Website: lowes
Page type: receipt
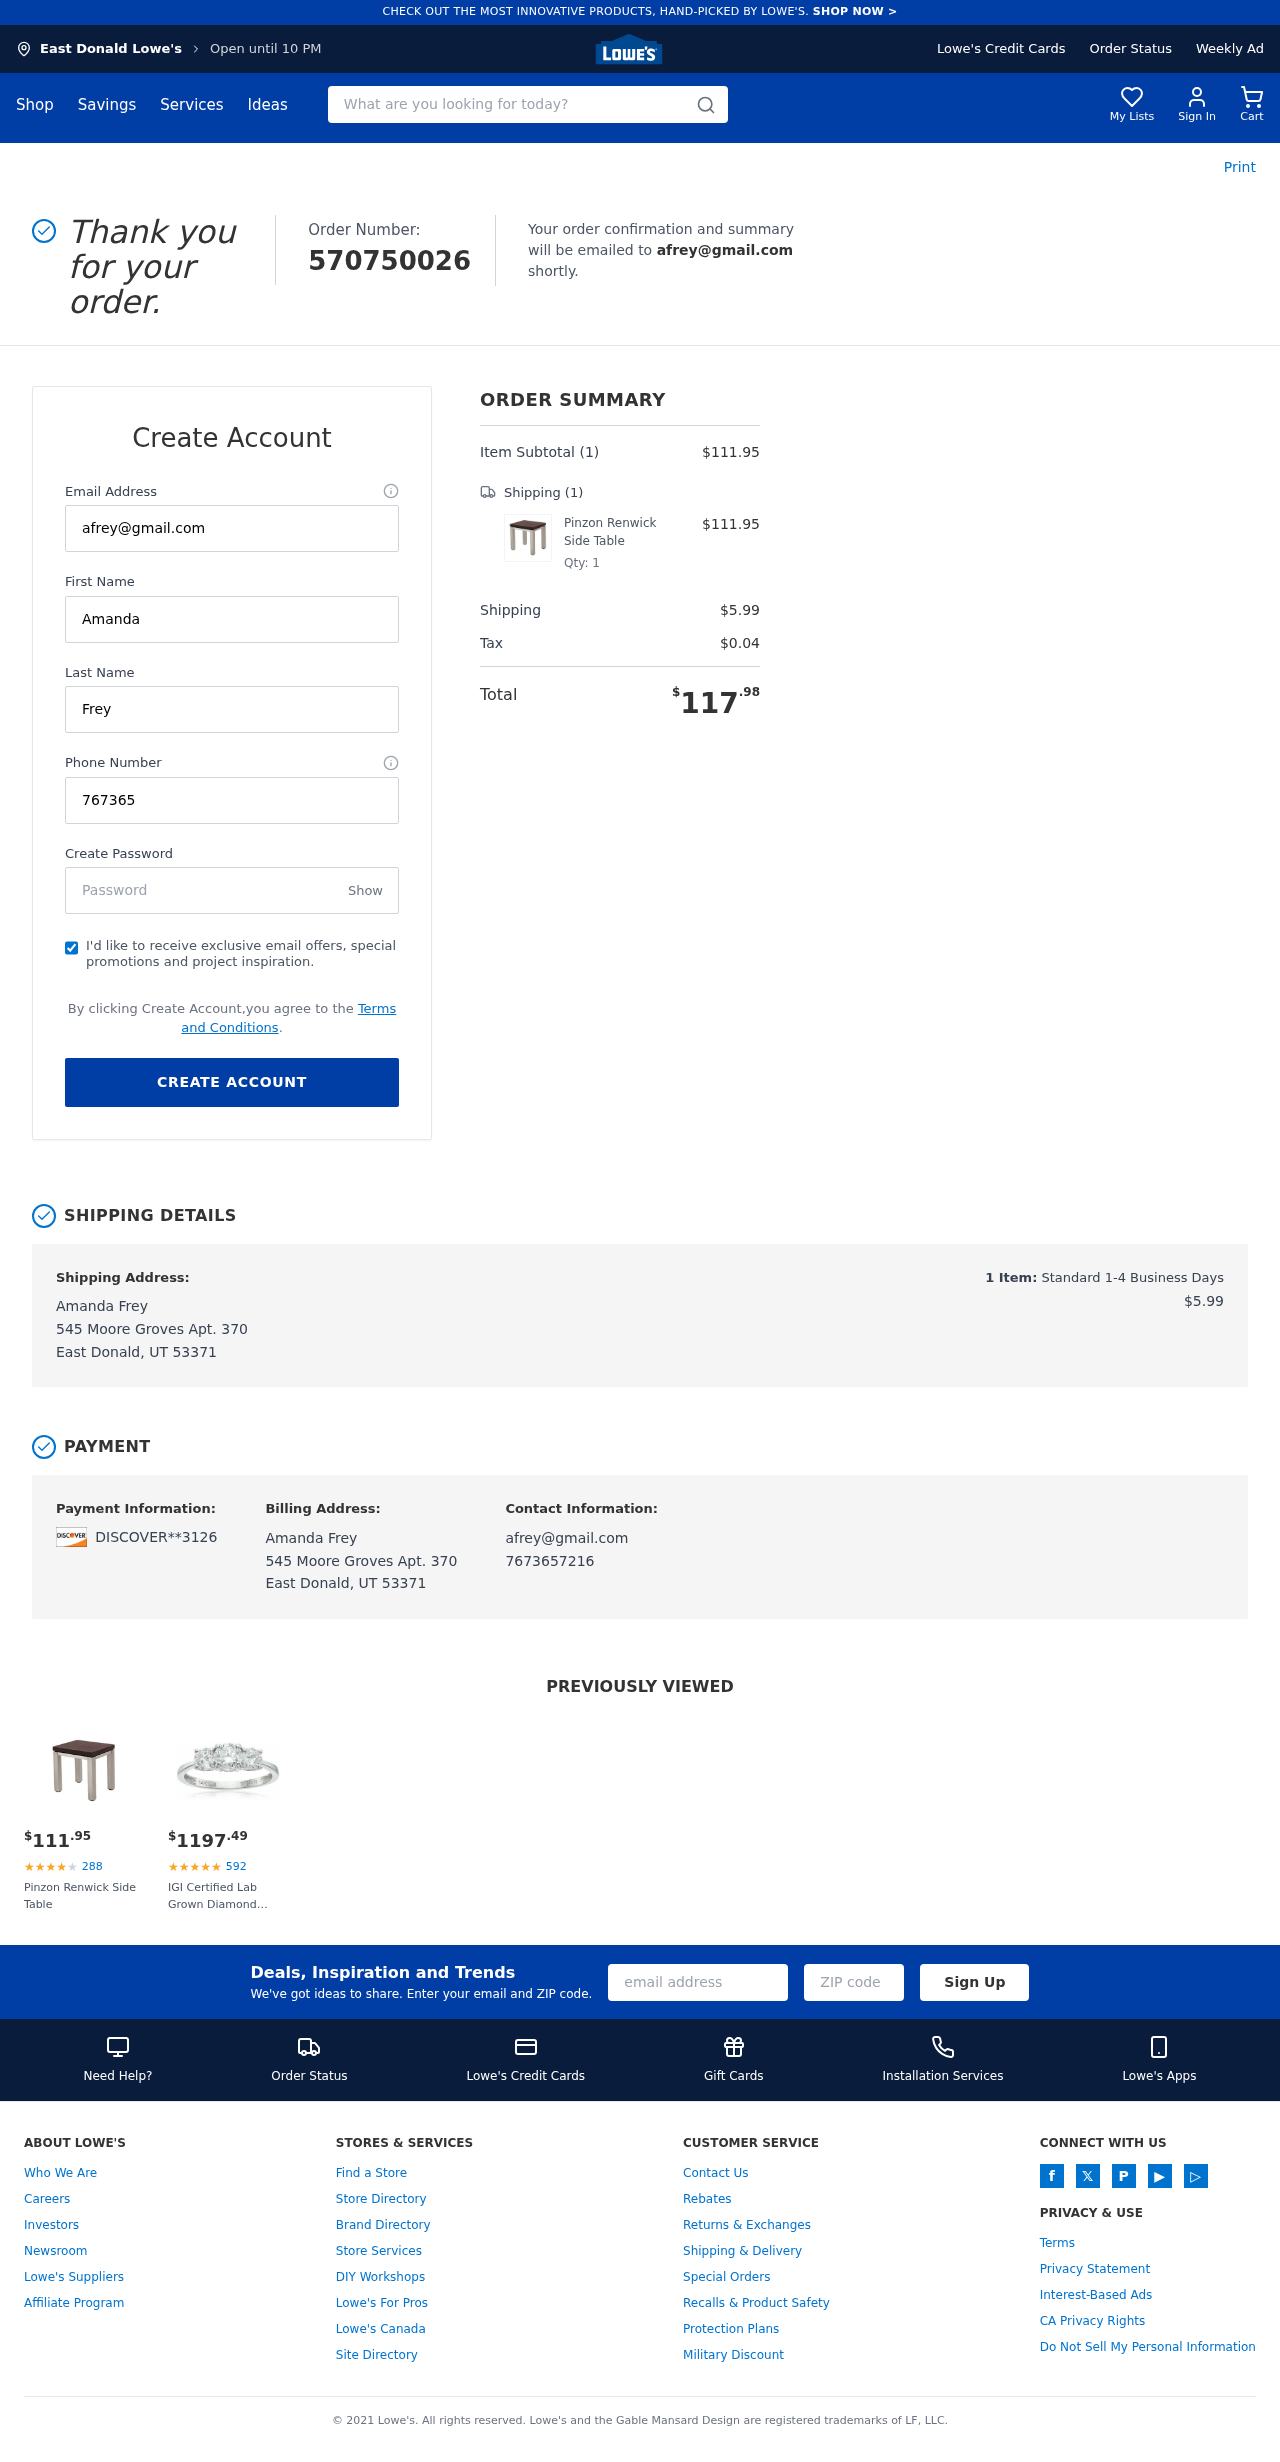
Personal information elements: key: PII_CARD_LAST4
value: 3126
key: PII_CARD_TYPE
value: DISCOVER
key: PII_CITY
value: East Donald
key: PII_EMAIL
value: afrey@gmail.com
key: PII_FULLNAME
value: Amanda Frey
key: PII_PHONE
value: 7673657216
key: PII_STREET
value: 545 Moore Groves Apt. 370
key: PII_FIRSTNAME
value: Amanda
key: PII_LASTNAME
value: Frey
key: PII_CITY_STATE_ZIP
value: East Donald, UT 53371
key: PII_GIFT_FIRSTNAME
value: Amanda
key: PII_FULLNAME2
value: Amanda Frey
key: PII_FULLNAME3
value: Amanda Frey
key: PII_FIRSTNAME2
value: Amanda
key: PII_FIRSTNAME3
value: Amanda
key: PII_LASTNAME2
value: Frey
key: PII_LASTNAME3
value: Frey
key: PII_FIRSTNAME_DERIVED
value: Amanda
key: PII_LASTNAME_DERIVED
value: Frey
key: PII_FULLNAME_DERIVED
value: Amanda Frey
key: PII_NAME_FULL_DERIVED
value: Amanda Frey
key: PII_STREET2
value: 545 Moore Groves Apt. 370
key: PII_CITY_STATE_ZIP2
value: East Donald, UT 53371
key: PII_EMAIL2
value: afrey@gmail.com
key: PII_EMAIL3
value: afrey@gmail.com
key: PII_PHONE_LINE
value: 7216
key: PII_PHONE_SUFFIX
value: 7216
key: PII_PHONE2
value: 7673657216
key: PII_PHONE3
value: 7673657216
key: PII_PHONE_NUMERIC
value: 7673657216
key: PII_PHONE_LINE_NUMERIC
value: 7216
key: PII_PHONE_SUFFIX_NUMERIC
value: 7216
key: PII_PHONE2_NUMERIC
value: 7673657216
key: PII_PHONE3_NUMERIC
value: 7673657216
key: PII_PHONE_DIGITS
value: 7673657216
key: PII_PHONE_LAST4
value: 7216
Product elements: key: PRODUCT1_NAME
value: Pinzon Renwick Side Table
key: PRODUCT1_PRICE
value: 111.95
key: PRODUCT1_QUANTITY
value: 1
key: PRODUCT2_NAME
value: IGI Certified Lab Grown Diamond Anniversary Ring in 14k White Gold (1.0 CT.TW., I-J Color, SI1-SI2 C
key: PRODUCT2_NUM_RATINGS
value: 592
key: PRODUCT2_PRICE
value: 1197.49
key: PRODUCT1_PRICE2
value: $111.95
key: PRODUCT1_RATING2
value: ★
★
★
★
★
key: PRODUCT1_NUM_RATINGS2
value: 288
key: PRODUCT1_NAME2
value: Pinzon Renwick Side Table
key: PRODUCT2_RATING
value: ★
★
★
★
★
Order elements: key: ORDER_ID
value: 570750026
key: ORDER_NUM_ITEMS
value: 1
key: ORDER_SUBTOTAL
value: $111.95
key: ORDER_NUM_ITEMS2
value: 1
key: ORDER_SHIPPING_COST
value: $5.99
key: ORDER_TAX
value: $0.04
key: ORDER_TOTAL
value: $117.98
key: ORDER_NUM_ITEMS3
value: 1
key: ORDER_SHIPPING_COST2
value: $5.99
Search elements: key: HEADER_SEARCH
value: What are you looking for today?